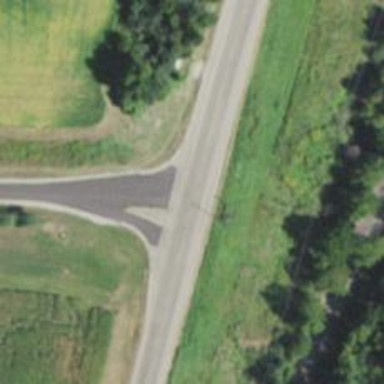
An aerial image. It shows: Tertiary road.